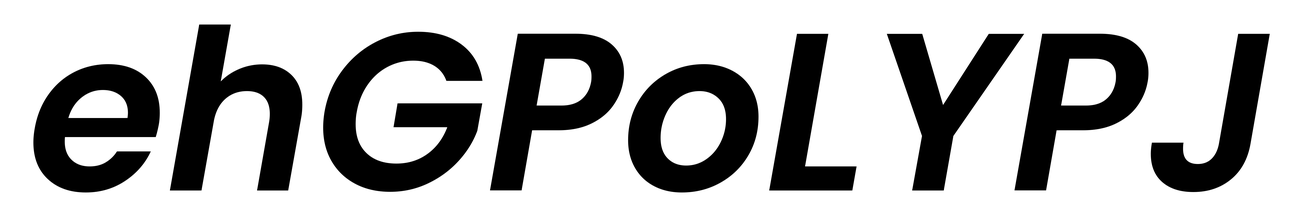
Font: Poppins-SemiBoldItalic